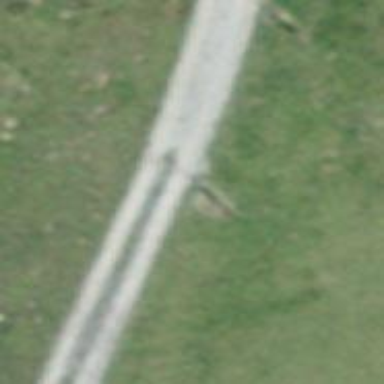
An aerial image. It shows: Track with grade 1 quality.